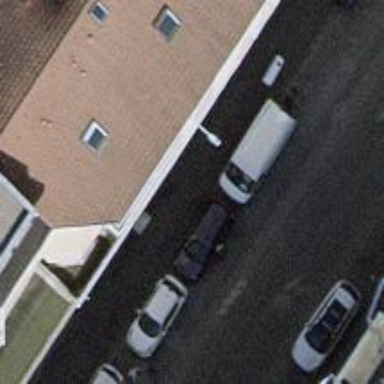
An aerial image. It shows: Beige street cabinet used for gas.